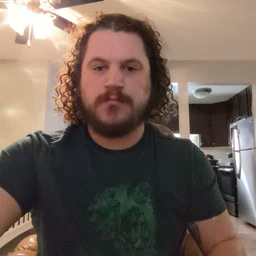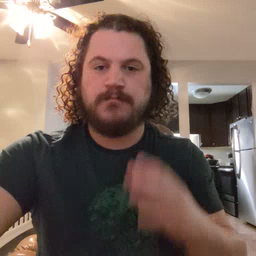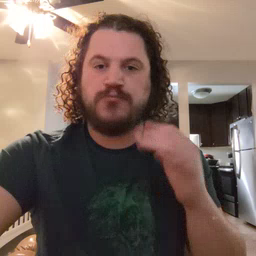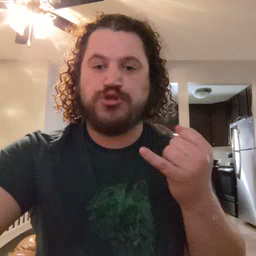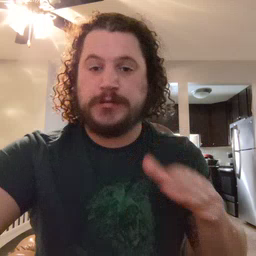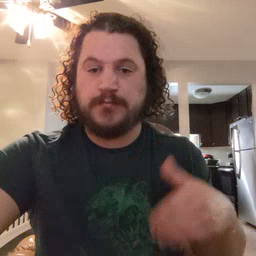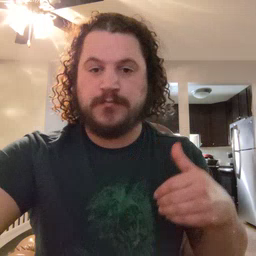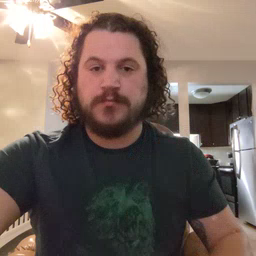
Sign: jeans